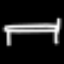
Label: bed